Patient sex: M
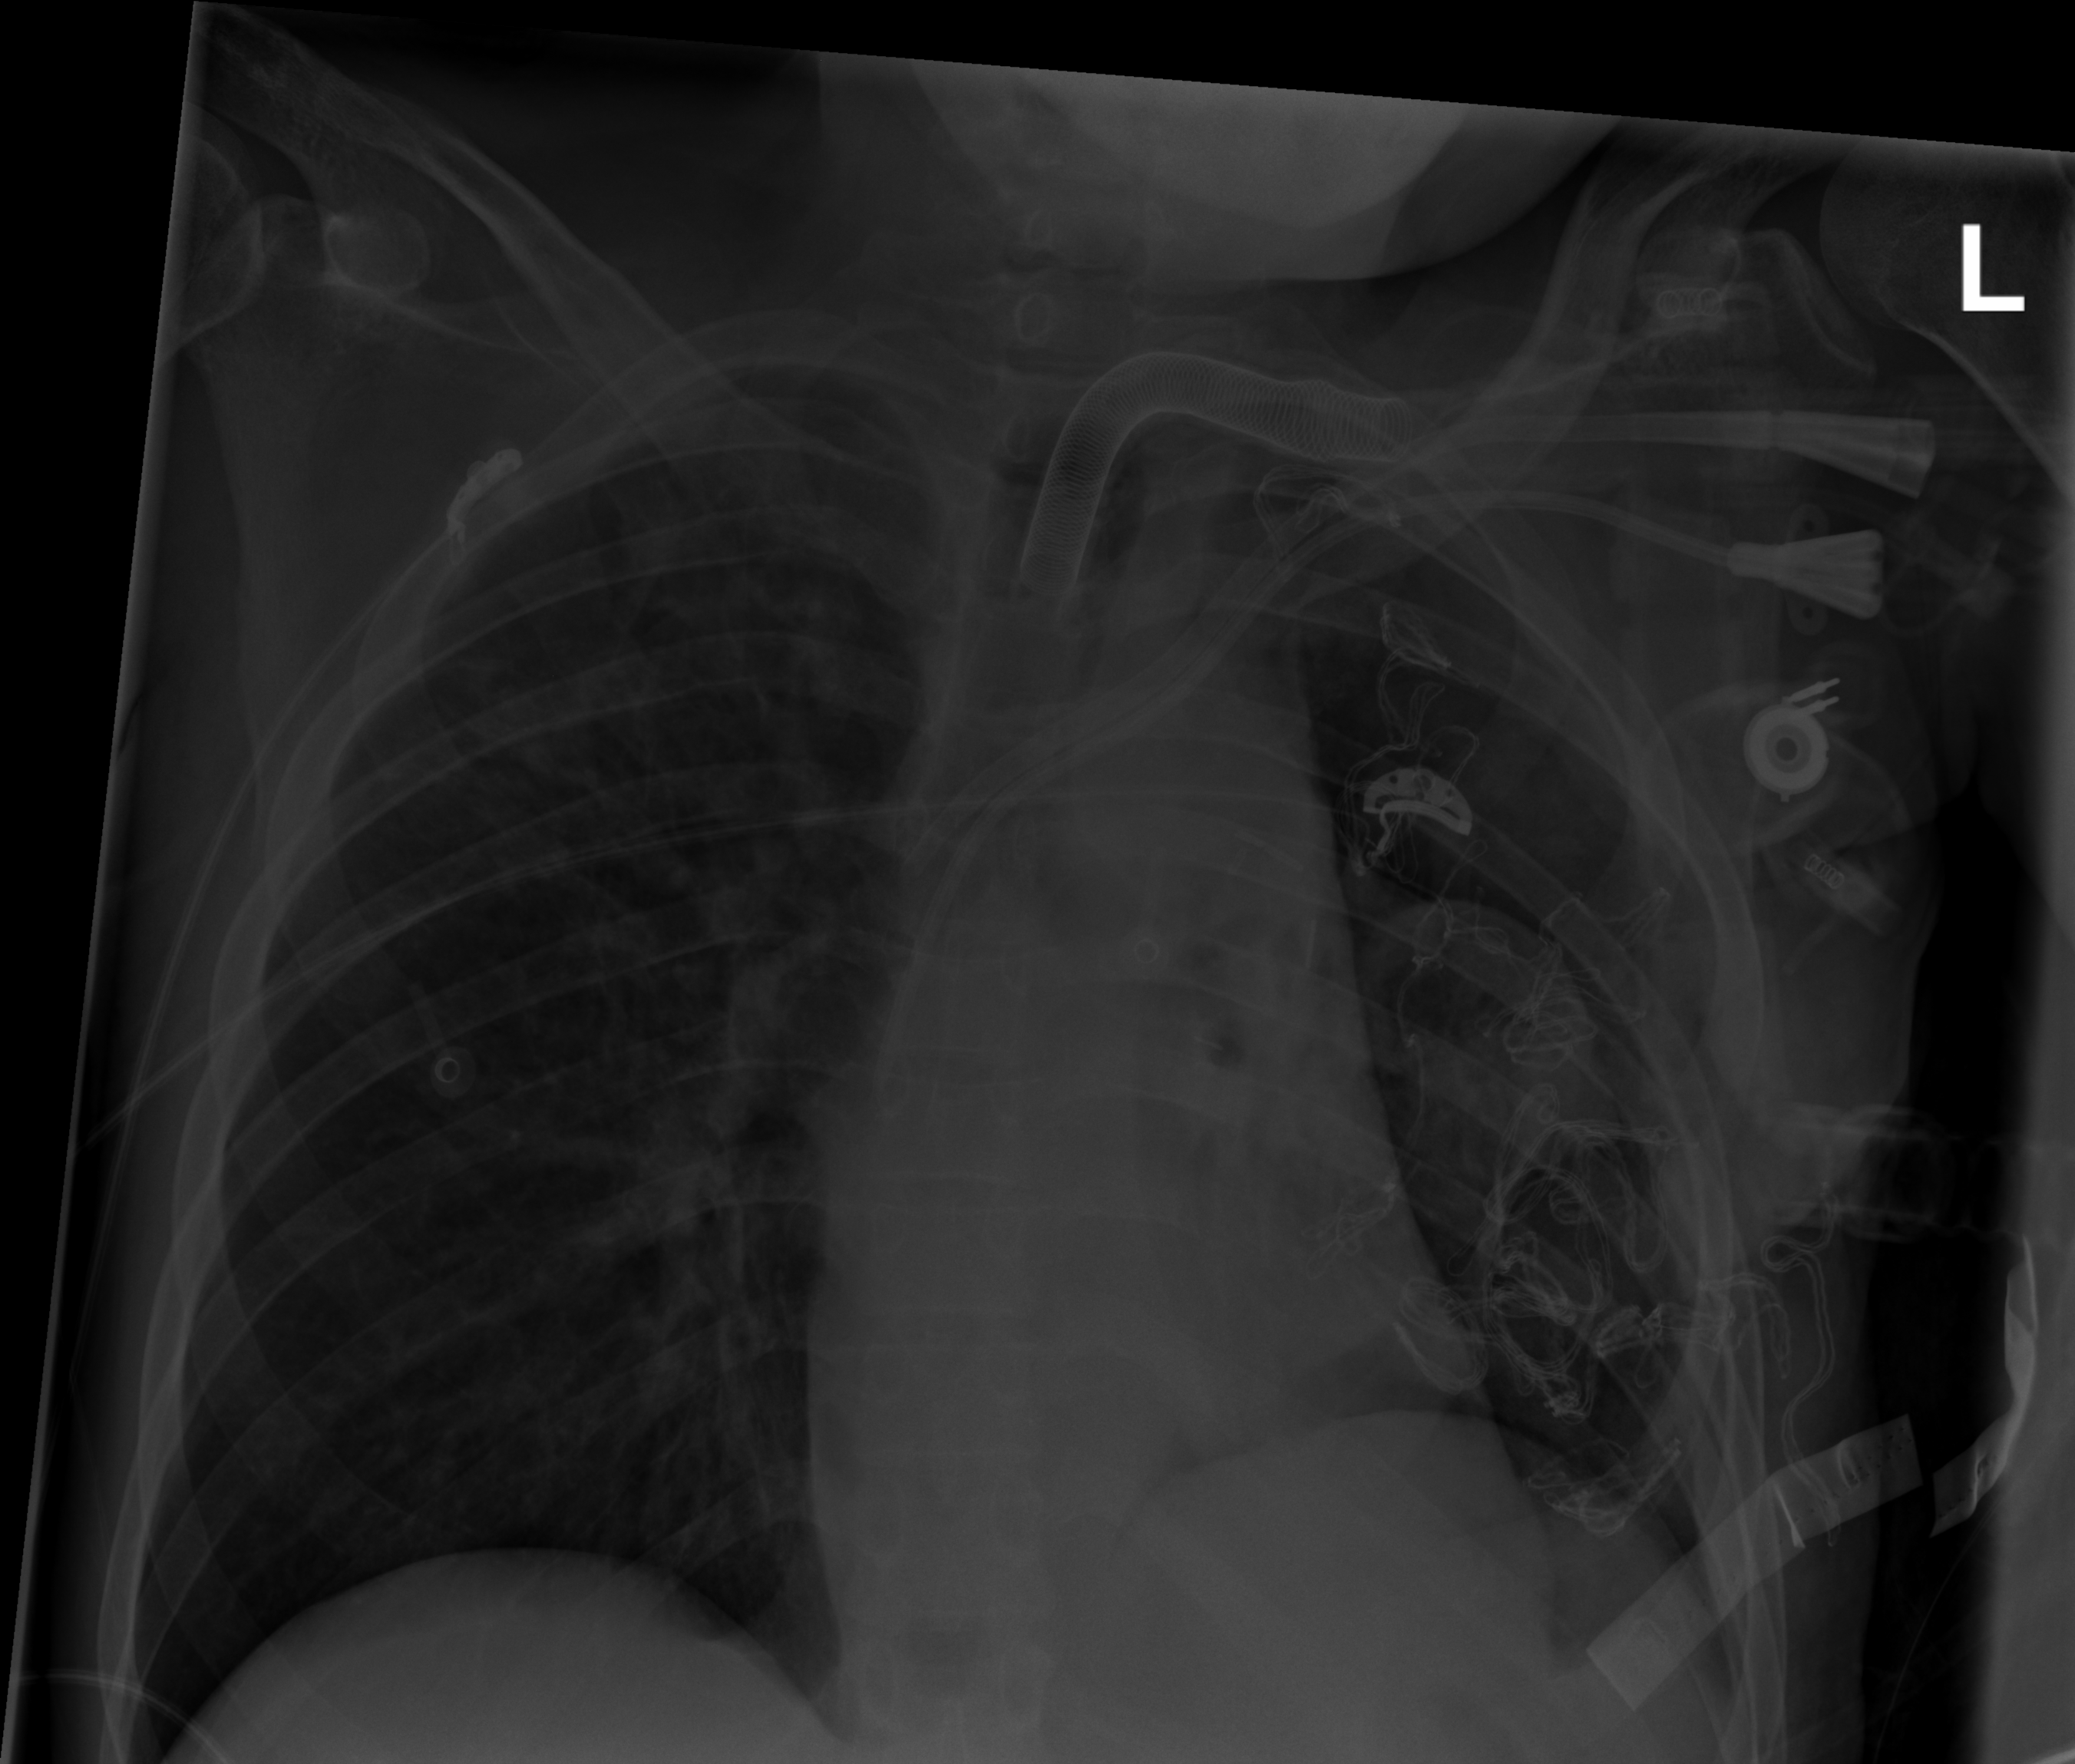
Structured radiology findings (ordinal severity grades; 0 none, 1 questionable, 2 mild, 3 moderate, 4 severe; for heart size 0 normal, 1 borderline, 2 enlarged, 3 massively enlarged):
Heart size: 0
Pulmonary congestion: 0
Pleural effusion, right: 0
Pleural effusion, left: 0
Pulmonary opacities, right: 0
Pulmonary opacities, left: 0
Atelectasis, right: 0
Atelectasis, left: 2